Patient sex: M
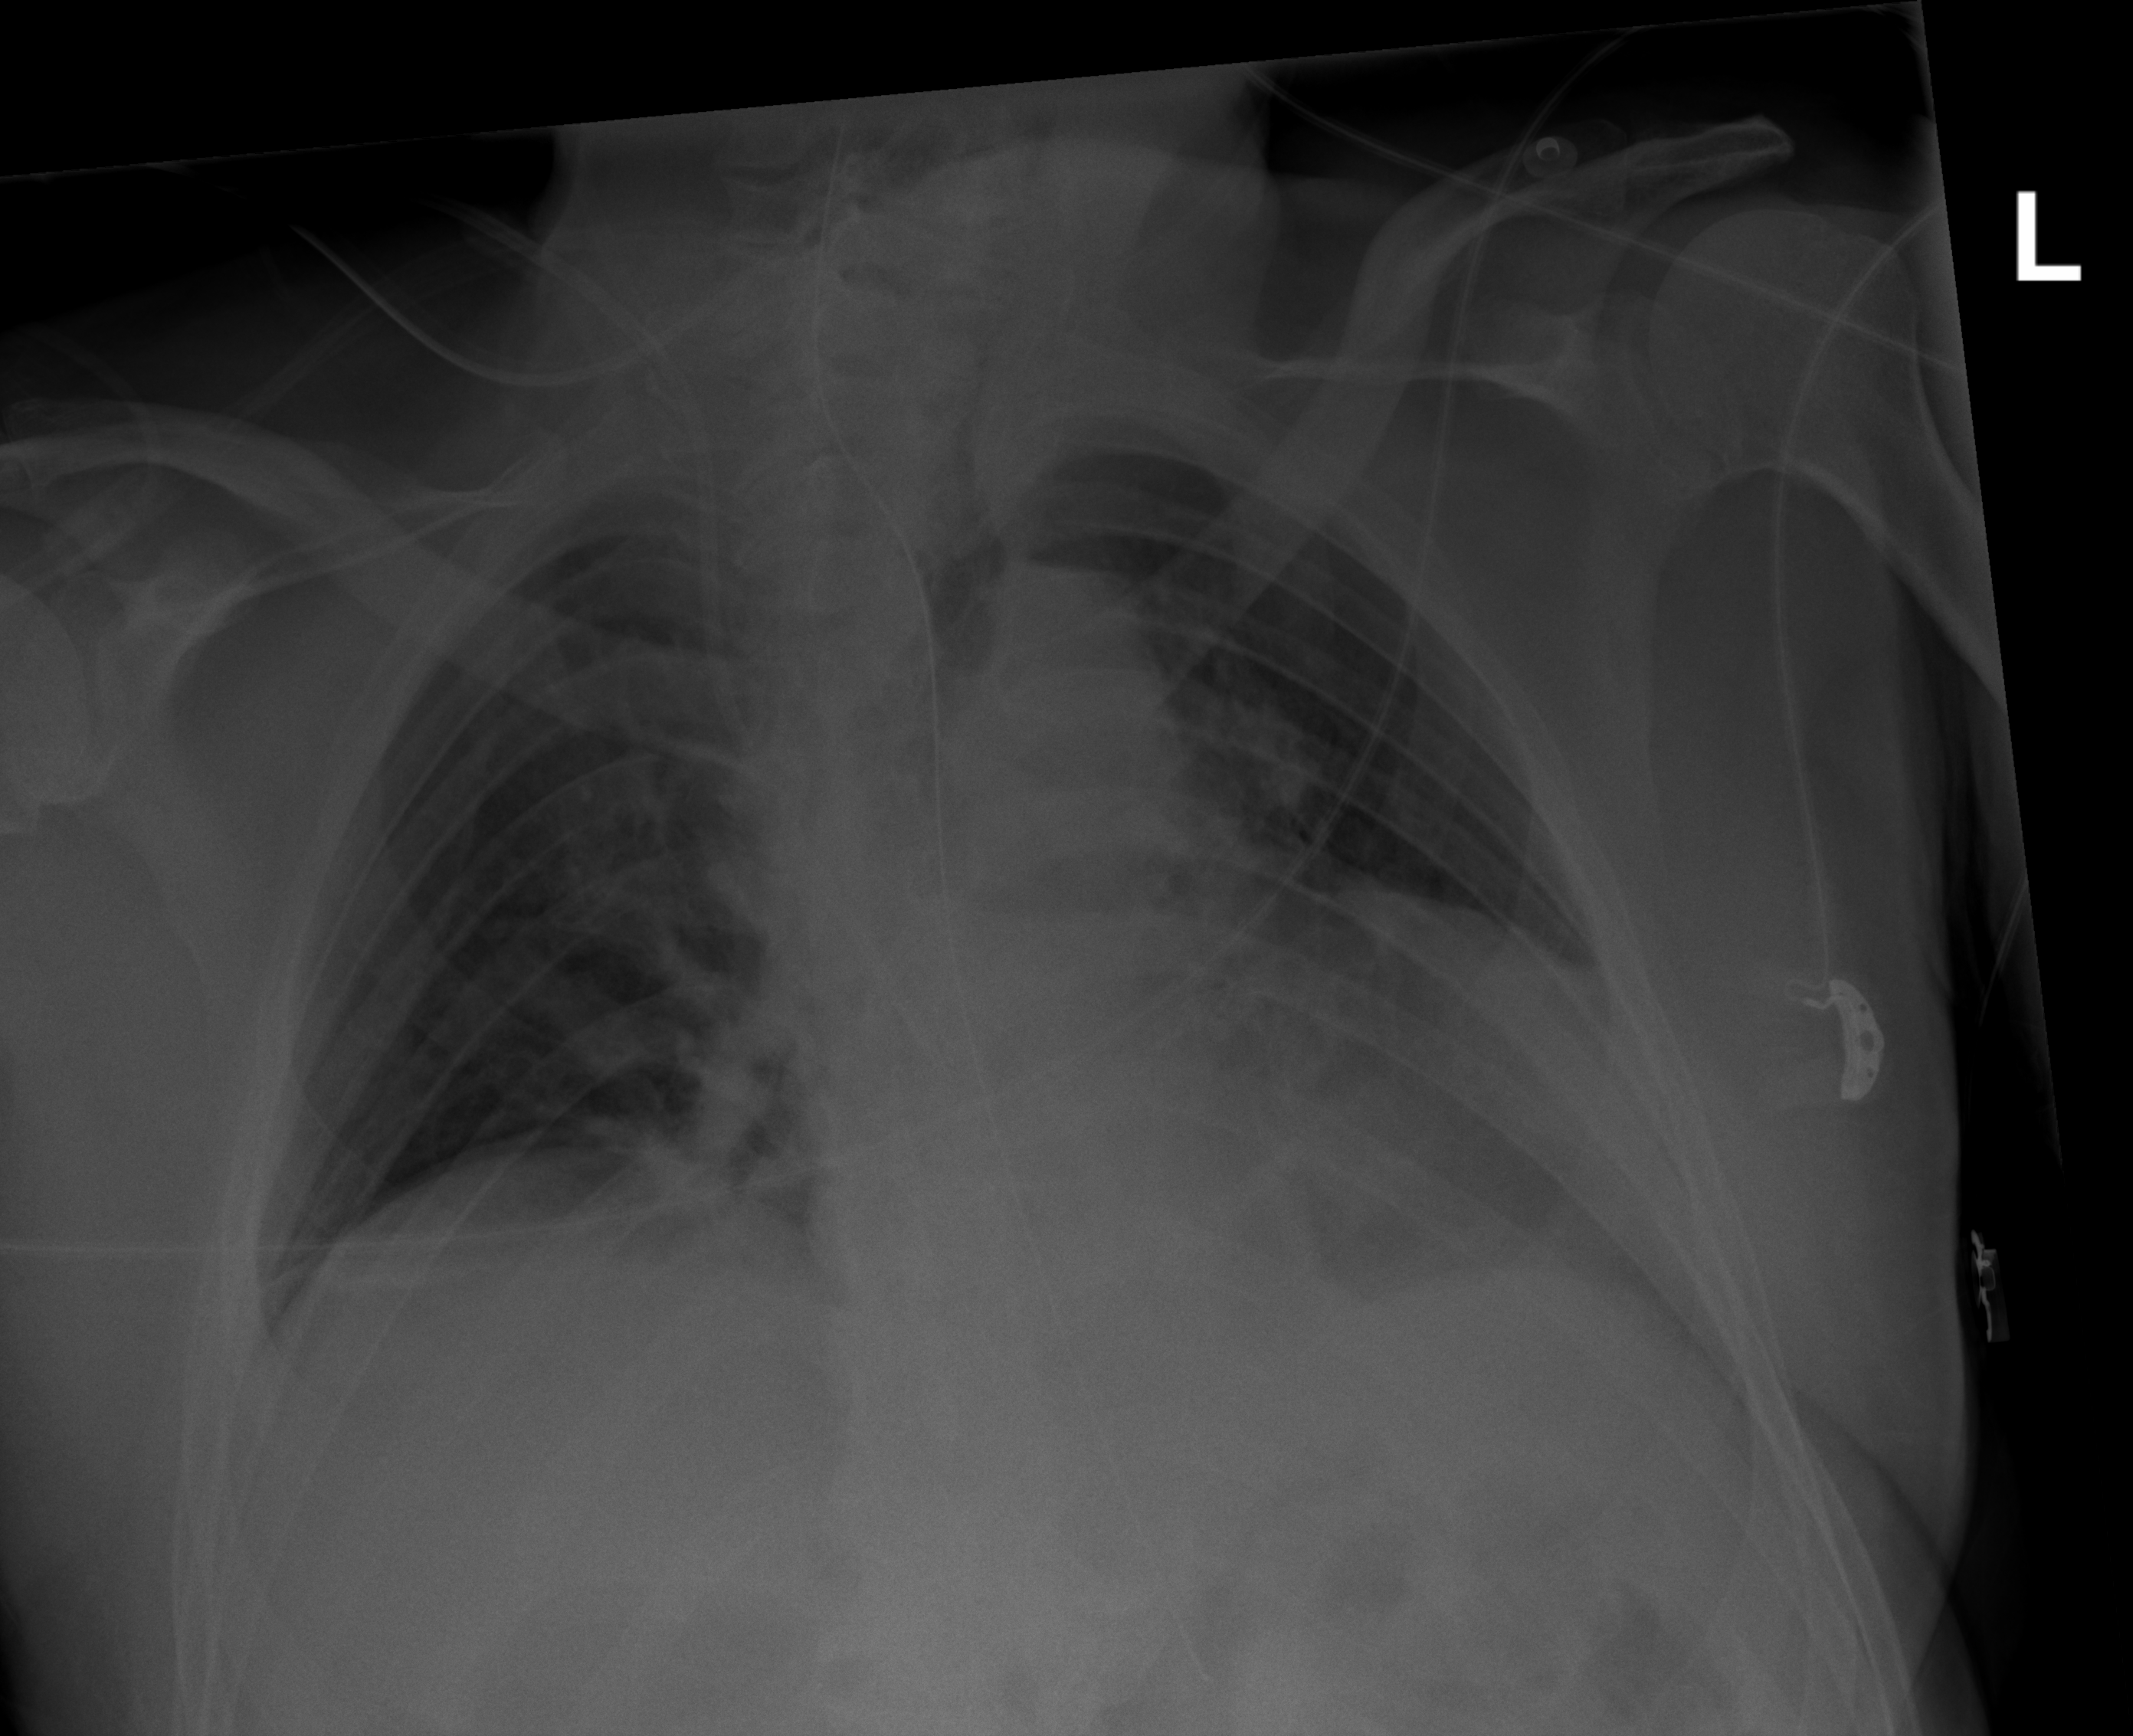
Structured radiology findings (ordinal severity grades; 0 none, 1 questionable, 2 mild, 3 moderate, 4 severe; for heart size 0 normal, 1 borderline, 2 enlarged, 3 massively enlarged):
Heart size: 2
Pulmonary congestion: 1
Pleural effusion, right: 0
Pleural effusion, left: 1
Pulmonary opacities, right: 0
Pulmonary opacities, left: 0
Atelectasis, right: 2
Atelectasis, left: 2